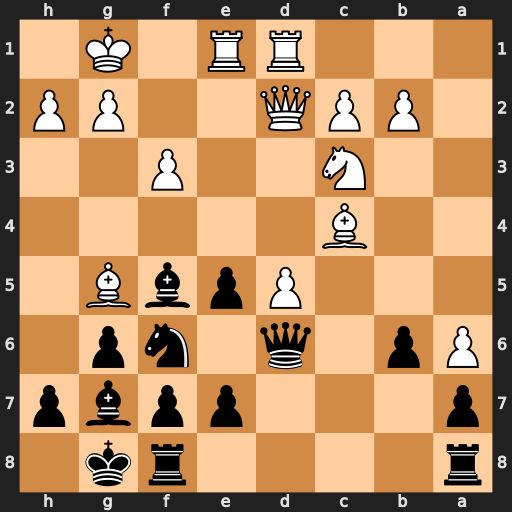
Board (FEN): r4rk1/p3ppbp/Pp1q1np1/3PpbB1/2B5/2N2P2/1PPQ2PP/3RR1K1
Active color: b
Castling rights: -
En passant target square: -
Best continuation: Qc5+ Kh1 Qxc4